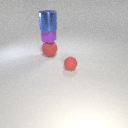
small red rubber sphere to the right of large red rubber sphere